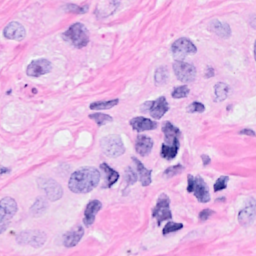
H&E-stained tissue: Breast